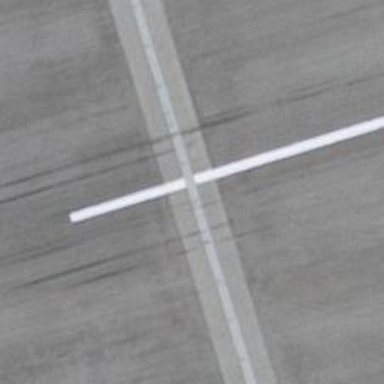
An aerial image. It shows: Arresting gear at the airport.